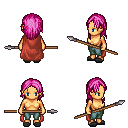
a pixel art fantasy rpg character, female body template, human, tanned skin, maroon cape, teal pants, pink long hairstyle, gray slippers, spear, four views (front, back, left, right), 2x2 character sprite sheet, small pixel art, hard edges, no anti-aliasing